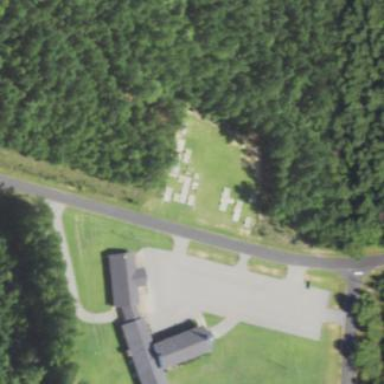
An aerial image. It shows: Grave yard.